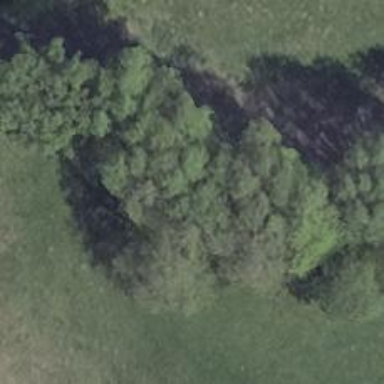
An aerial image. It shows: Row of broadleaved trees.